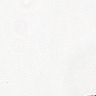
Metastatic tissue present: no